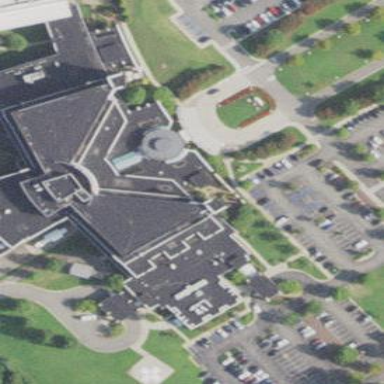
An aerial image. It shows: Hospital building.